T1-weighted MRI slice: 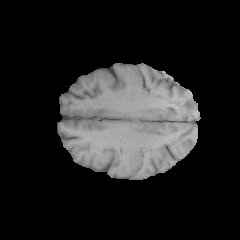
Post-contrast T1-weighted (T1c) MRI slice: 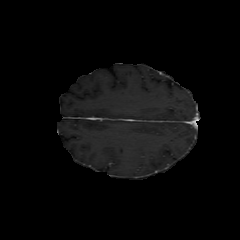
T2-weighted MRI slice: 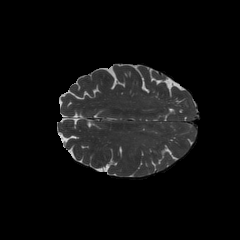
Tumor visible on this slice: no